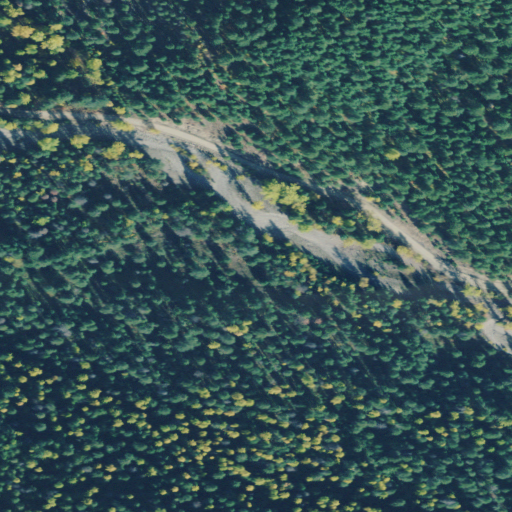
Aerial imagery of valley in Montana named Reader Gulch containing evergreen forest, shrub, and herbaceous wetlands